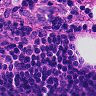
Metastatic tissue present: no